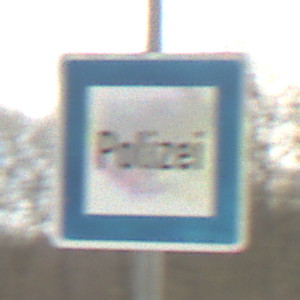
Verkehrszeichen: Polizei
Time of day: MorningAfternoon
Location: Outdoor (Suburban)
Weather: Overcast
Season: NotSpecified
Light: Natural